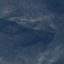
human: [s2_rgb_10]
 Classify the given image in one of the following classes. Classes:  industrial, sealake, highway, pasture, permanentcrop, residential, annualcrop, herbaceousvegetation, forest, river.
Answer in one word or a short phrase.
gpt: HerbaceousVegetation